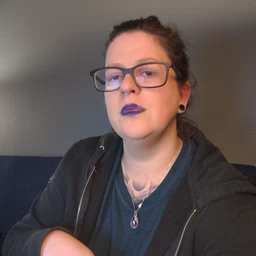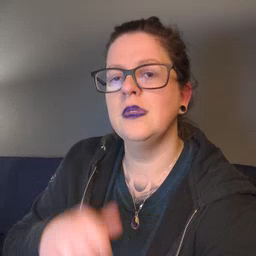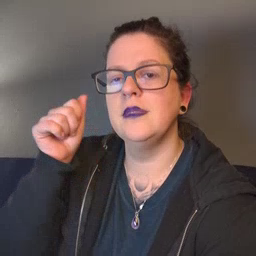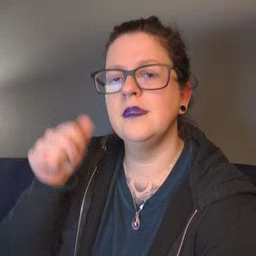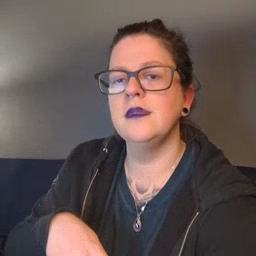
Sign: aunt